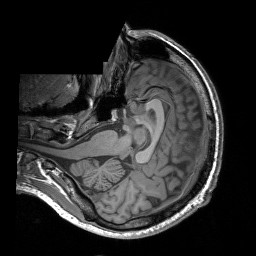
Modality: T1w
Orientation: axial
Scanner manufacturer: siemens
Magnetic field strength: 3 T